Question: I have a web page that I am trying to pull data elements from. I am trying to figure out how to loop the tags in the web page, contained within the specific "TABLE" tags shown.
'''
Dim ProductionRpt = WebBrowser1.Document.GetElementById("ProductionReport").Children
For Each row As HtmlElement In ProductionRpt
MsgBox(row.InnerText)
Next row
'''
The above code is what I am trying to do with the table rows, only the code above returns the innertext for the table html element, and not any of the tags contained within the table. Perhaps this is expected if you are only looking at the table element itself (which is indeed what I told it to do) and not any of the rows. How do I loop through all the tags so I can get access to the data I want? Is there another way besides using '.GetElementsByTagName?'

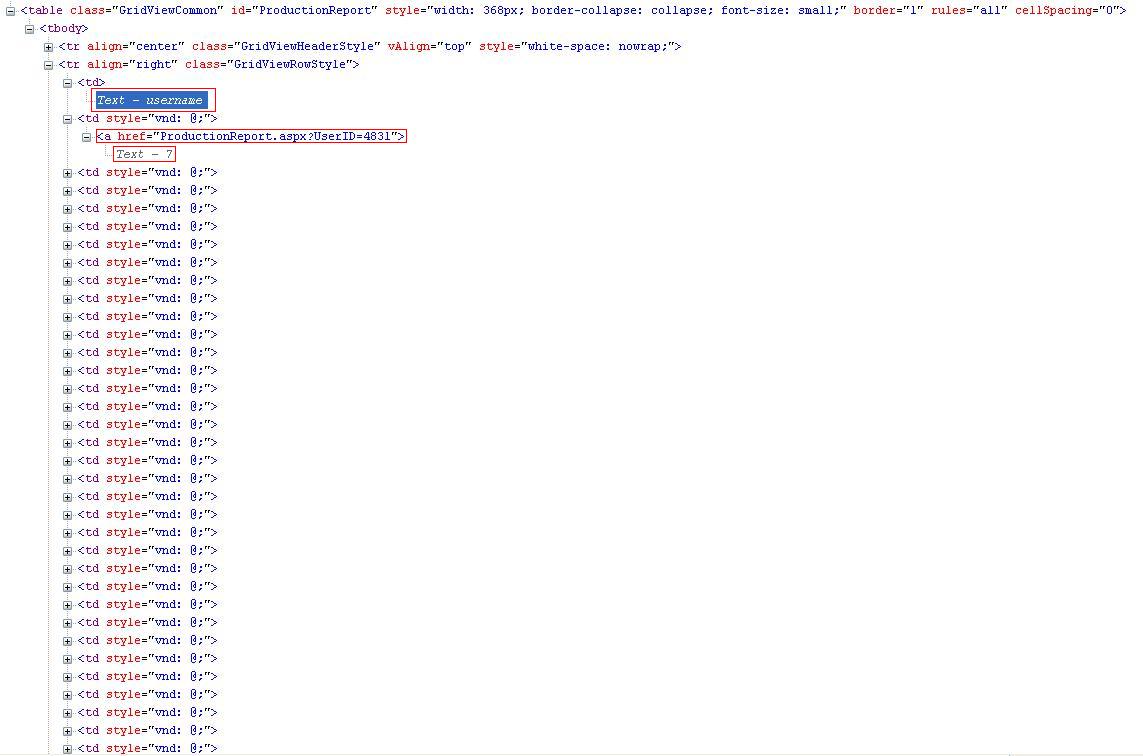
Answer: It depends on what you're expecting to find inside those rows... If you're sure to find '0' or '1' level of '<a>' tags you should simple create additional 'If' statements and 'Loop' to check using 'GetElementsByTagName' like you said. Even if you had more tags to check for you could iterate through a list of "expected tags".
If you don't know how many nested elements inside each row you're going to find then you should probably create a recursive function and look for any child element (and its value) inside a row before continuing to the next one.
<URL>